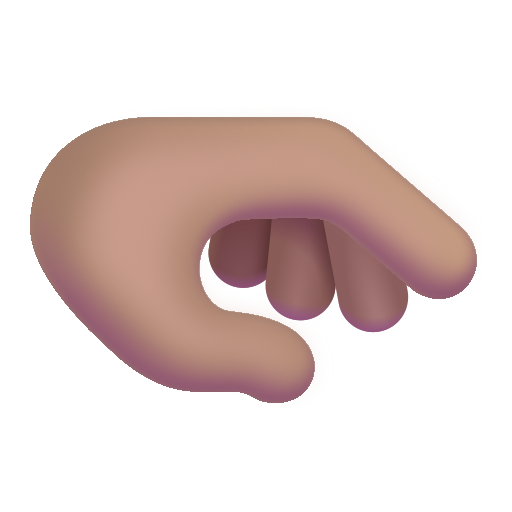
palm down hand color